Скрип очень распространен в повседневной жизни, и наблюдается при закрывании дверей, при письме мелом на доске, при игре на скрипке, при ходьбе в новой обуви и других явлениях. Здесь в Израиле, причины обуславливающие скрип, вызывают сильные землетрясения, повторяющиеся один раз в несколько десятилетий. Они происходят недалеко от Мертвого моря, чуть выше самого глубокого из известных разломов в земной коре. Физический механизм скрипа кроется в различии между коэффициентом трения покоя и коэффициентом трения скольжения. В данной задаче мы изучим этот механизм применительно к открывающейся двери.
Часть А. Простейшая модель Рассмотрите следующую систему (см. рис. 1): К телу массой $m$ присоединена длинная идеальная пружина с коэффициентом жесткости $k$, другой конец которой тянут с постоянной скоростью $u$. Коэффициент трения покоя и коэффициент трения скольжения о поверхность равны $\mu_s$ и $\mu_k$, причем $\mu_k < \mu_s$.  Эта простейшая модель допускает два различных режима движения: 1. Движение всегда сопровождается проскальзыванием. Назовем этот режим чистым скольжением. 2.Движение, при котором происходит поочередная смена проскальзывания и покоя относительно поверхности. Это явление назовем прерывистым скольжением. Такое прерывистое скольжение является источником скрипящего звука, с которым мы часто сталкиваемся в повседневной жизни. Рассмотрите случай, когда в начальный момент времени, $t = 0$, тело тянут по полу со скоростью $v_0$, и сила упругости пружины уравновешивается силой трения скольжения. Считайте, что $0 < v_0 < u$. При этом удлинение пружины будет периодически изменяться как функция времени $t$.
Найдите период $T_0$ и амплитуду $A$ этих колебаний.
Изобразите качественно график зависимости удлинения пружины от времени $x(t)$ в интервале $0 < t < 3T_0$.
Рассмотрите другой случай, когда в начальный момент времени $t = 0$ тело находится в покое, а начальное удлинение пружины $x$, точно такое же, как в пунктах А1-А2. Изобразите качественный график зависимости скорости тела от времени $v(t)$ относительно поверхности в интервале $0 < t < 3T$, где $T$ - новый период колебаний $x(t)$. Движение направо соответствует положительному знаку скорости $v$. Укажите на вашем графике приблизительное положение горизонтальной линии $v = u$.
Для начальных условий пункта A3, найдите среднее по времени значение удлинения пружины $\overline{x}$ за один период колебаний.
Для условий пункта A3, найдите период $T$ колебаний $x(t)$. Режим движения с прерывистым скольжением прекращается при достаточно больших значениях скорости $u$. Давайте рассмотрим один из возможных механизмов для объяснения этого явления.
Часть B. Дверь со скрипом Дверная петля представляет собой полый, открытый металлический цилиндр радиуса $r$, высотой $h$ и толщиной стенок $\Delta r$. Нижнее основание цилиндра находится на металлической опоре, прикрепленной к стене (область контакта – это кольцо радиуса $r$ и толщиной $\Delta r \ll r$); см. рис. 2. Коэффициенты трения скольжения и трения покоя между цилиндром и его опорой равны соответственно $\mu_k$ и $\mu_s$, причем $\mu_k < \mu_s$. Верхнее основание цилиндра жестко прикреплено к двери, которая считается абсолютно твердым телом. Обычно дверь висит на двух или трех петлях, но ее вес падает только на одну петлю — ту, которая и будет скрипеть. Цилиндр этой петли давит на свою металлическую опору с силой, равной весу всей двери, масса которой $M$.   Цилиндр самой петли не является абсолютно твердым телом, он подвергается деформации сдвига без изменения своей формы, так что вертикальные линейные сегменты становятся наклонными с некоторым маленьким углом $\alpha$ (см. рисунок 3). Сила упругости, действующая на элемент малой площади $dS$ и обусловленная деформацией сдвига, определяется как: \begin{equation*} dF = G \alpha dS, \end{equation*}где $G$ - модуль сдвига (константа, характеризующая упругие свойства материала). Для расчетов используйте следующие значения $r = 5 \,мм$, $h = 3 \,см$, $\Delta r = 1 \, мм$, $\mu_s = 0.75$, $\mu_k = 0.55$, $G = 8 \cdot 10^{10} \,Па$, $M = 30 \,кг$, $g = 9.8\, м/с^2$. Используйте приближение $\Delta r \ll r$.
Будем считать, что за каждый период колебаний $T$ небольшое количество полной энергии колебаний рассеивается и переходит в тепло. Пусть $\eta = | \Delta A / A|$ есть относительная потеря амплитуды за один период при движении в режиме прерывистого скольжения. Полагая $\eta \ll 1$, найдите критическую скорость $u_c$, по достижении которой движение с \textbf{прерывистым скольжением} становится невозможным. Затухание, рассмотренное в пункте A6, не надо учитывать во второй части этой задачи.
Дверь начинают очень медленно поворачивать из состояния покоя. Для маленьких углов поворота двери, получите выражение для коэффициента кручения $\kappa = \tau / \theta$, где $\tau$ –- вращающий момент, необходимый для поворота двери на угол $\theta$.
При вращении двери с малой угловой скоростью происходит переход к режиму прерывистого трения, сопровождающийся испусканием звукового импульса — скрипа. Найдите угловую скорость $\Omega$ двери, при которой частота звука достигает слышимого диапазона с $f = 20$ Гц. Считайте, что частота звуковых колебаний $f_0$, возбуждаемых в стержне при самом скольжении велика, так что $f_0 \gg f$. Получите аналитический и численный результаты.
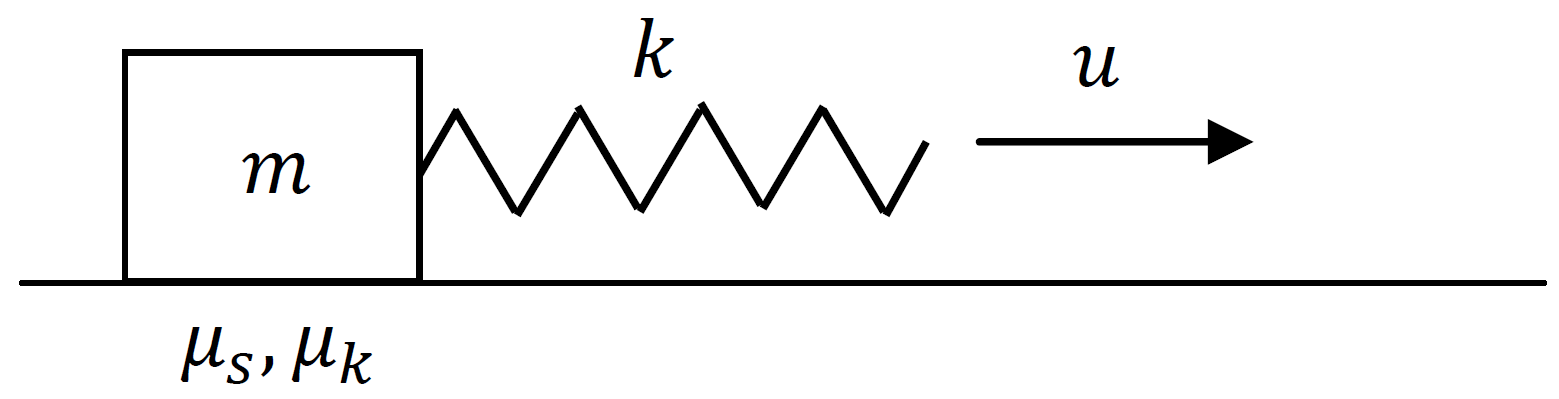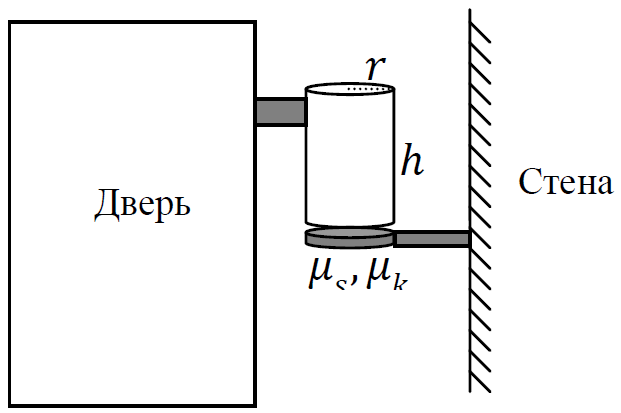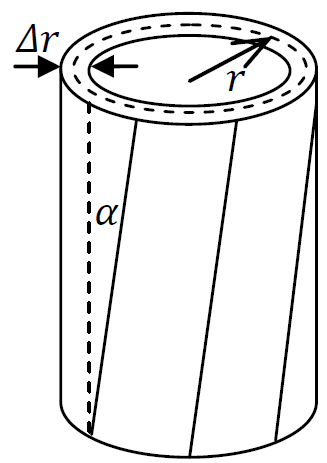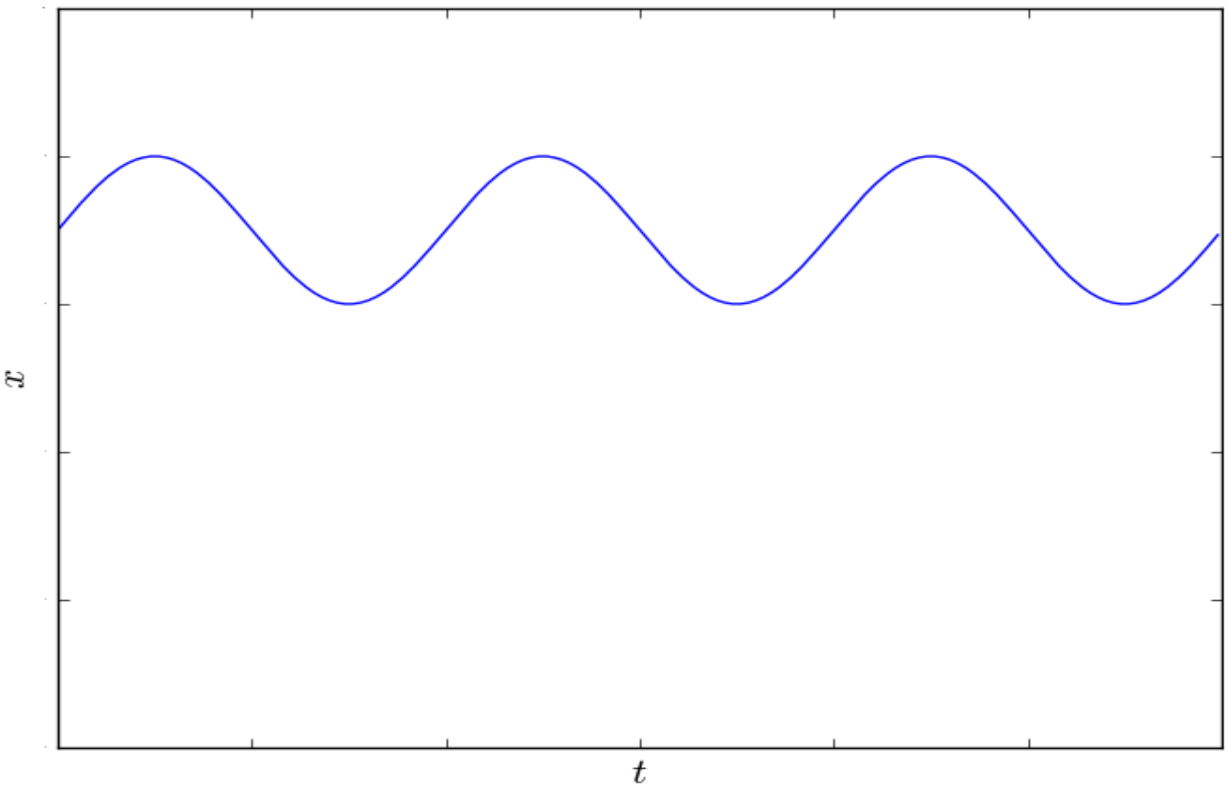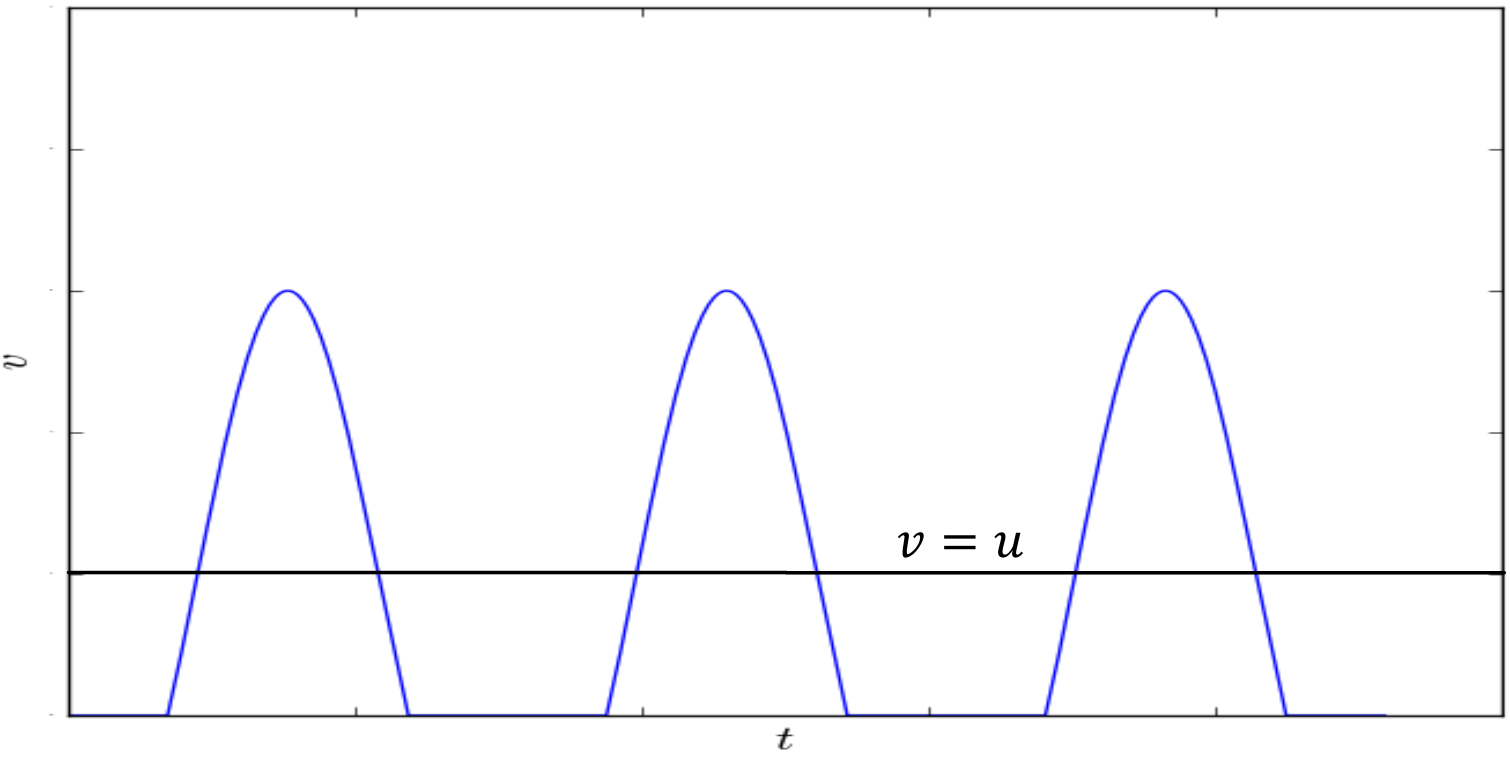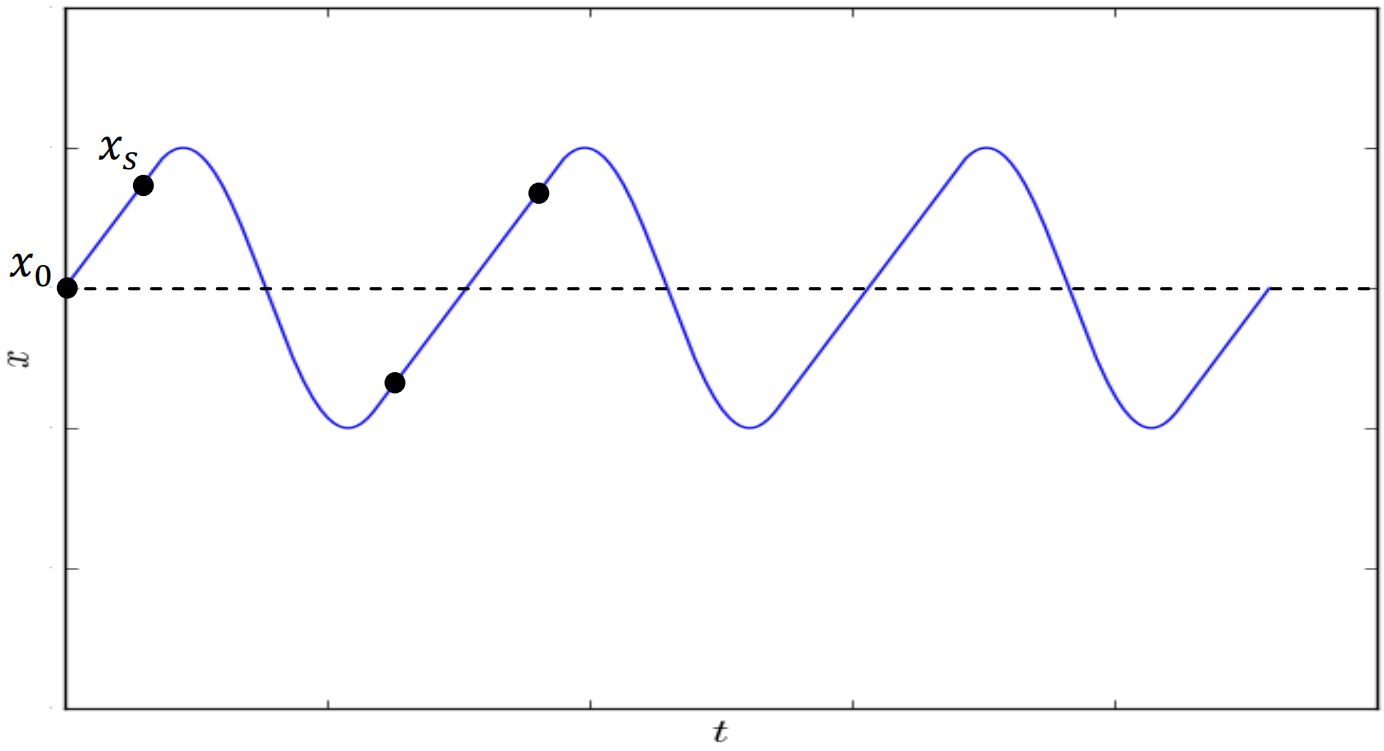
Найдите период $T_0$ и амплитуду $A$ этих колебаний.
Решение: Колебания происходят под действием постоянной силы трения скольжения. Таким образом, это простые гармонические колебания со сдвинутым положением равновесия. Угловая частота колебаний равна:\[\omega_0=\sqrt{k/m}.\]Таким образом, период колебаний: Начальная скорость тела относительно положения равновесия:\[\left(\frac{\mathrm dx}{\mathrm dt}\right)_0=u-v_0.\]Тогда амплитуда колебаний:
Ответ: \[T_0=\frac{2\pi}{\omega_0}=2\pi\sqrt\frac mk\]  Начальная скорость тела относительно положения равновесия:\[\left(\frac{\mathrm dx}{\mathrm dt}\right)_0=u-v_0.\]Тогда амплитуда колебаний:
Ответ: \[A=\frac1{\omega_0}\left(\frac{\mathrm dx}{\mathrm dt}\right)_0=(u-v_0)\sqrt\frac mk\]

Изобразите качественно график зависимости удлинения пружины от времени $x(t)$ в интервале $0 < t < 3T_0$.
Решение: График — синусоида, как показано на рисунке ниже: Начальное положение задаётся выражением:\[x_0=\frac{\mu_kmg}{k},\]оно же является положением равновесия. От участника не требуется явно находить это значение, однако требуется понимание, что оно положительно.
Ответ: Начальное положение задаётся выражением:\[x_0=\frac{\mu_kmg}{k},\]оно же является положением равновесия. От участника не требуется явно находить это значение, однако требуется понимание, что оно положительно.

Рассмотрите другой случай, когда в начальный момент времени $t = 0$ тело находится в покое, а начальное удлинение пружины $x$, точно такое же, как в пунктах А1-А2. Изобразите качественный график зависимости скорости тела от времени $v(t)$ относительно поверхности в интервале $0 < t < 3T$, где $T$ - новый период колебаний $x(t)$. Движение направо соответствует положительному знаку скорости $v$. Укажите на вашем графике приблизительное положение горизонтальной линии $v = u$.
Решение: График будет состоять из областей скольжения и застоя. Области скольжения синусоидальные и переходят в горизонтальные области застоя с разрывом первой производной в точках пересечения. Максимумы скорости будут выше прямой $v=u$, поскольку $u$ – средняя скорость. Более того, максимумы будут выше $v=2u$, однако этого от участников не требуется.

Для начальных условий пункта A3, найдите среднее по времени значение удлинения пружины $\overline{x}$ за один период колебаний.
Решение: В системе отсчёта дальнего конца пружины положение тела будет равно удлинению пружины $x$ с противоположным знаком. Движение представляет собой колебания в окрестности положения равновесия $x_0$. В областях скольжения движение будет происходить по синусоиде, а в областях застоя — с постоянной скоростью $-u$. Режимы движения меняются в точке, в которой сила упругости уравновешивает силу трения покоя, т.е.:\[x_s=\frac{\mu_smg}{k},\]а также в точке, симметричной $x_s$ относительно $x_0$.  Таким образом, среднее удлинение пружины равно удлинению в положении равновесия:
Ответ: \[\bar x=x_0=\frac{\mu_kmg}{k}\]

Для условий пункта A3, найдите период $T$ колебаний $x(t)$.
Решение: В той же системе отсчёта найдём перемещение тела за время, проведённое в режиме застоя:\[2(x_s-x_0)=2(\mu_s-\mu_k)mg/k.\]Поскольку скорость тела в этом режиме равна $u$, тело проводит в режиме застоя:\[t_{stick}=\frac{2(\mu_s-\mu_k)mg}{ku}.\]Движение в режиме скольжения происходит по синусоиде со смещением $x_0$ и угловой частотой $\omega_0$. Фаза синусоиды $\varphi$ в момент перехода в режим скольжения задаётся отношением положения и скорости тела относительно $x_0$:\[\operatorname{tg}\varphi=\frac{\omega_0(x_s-x_0)}{u}=\frac{(\mu_s-\mu_k)g}{u}\sqrt\frac mk.\]Таким образом, тело проводит в режиме скольжения:\[t_{slip}=T_0\left(1-\frac\varphi\pi\right)=2\sqrt\frac mk\left(\pi-\operatorname{arctg}\left(\frac{(\mu_s-\mu_k)g}{u}\sqrt\frac mk\right)\right).\]Итого период колебаний:
Ответ: \[T=t_{stick}+t_{slip}=2\sqrt\frac mk\left(\frac{(\mu_s-\mu_k)g}{u}\sqrt\frac mk\pi-\operatorname{arctg}\left(\frac{(\mu_s-\mu_k)g}{u}\sqrt\frac mk\right)\right)\]

Будем считать, что за каждый период колебаний $T$ небольшое количество полной энергии колебаний рассеивается и переходит в тепло. Пусть $\eta = | \Delta A / A|$ есть относительная потеря амплитуды за один период при движении в режиме прерывистого скольжения. Полагая $\eta \ll 1$, найдите критическую скорость $u_c$, по достижении которой движение с \textbf{прерывистым скольжением} становится невозможным.
Решение: Продолжаем работать в той же системе отсчёта. Пока тело движется в режиме скольжения, амплитуда его движения немного уменьшится из-за потерь. В начале движения скорость равна $-u$, а фаза синусоиды равна $\varphi$, найденной в предыдущем пункте. Таким образом, амплитуда скорости в начале равна $u/\cos\varphi$. Чтобы движение перешло в режим застоя, скорость должна вернуться к значению $-u$, однако фаза синусоиды при этом будет больше $2\pi-\varphi$ из-за потерь. Иными словами, потери увеличивают продолжительность движения в режиме скольжения. Граничный случай — достижение телом скорости $-u$ строго в положении равновесия (фаза $2\pi$). Действительно, если в положении равновесия скорость будет меньше $-u$, тело продолжит движение по затухающей синусоиде, больше никогда не переходя в режим застоя.Поскольку режим застоя устраняется даже небольшими потерями $\eta\ll1$, то относительная продолжительность движения в режиме застоя также должна быть малой. Это соответствует большой скорости $u$. При этом движение с проскальзыванием длится почти весь период колебаний, и амплитуда этих колебаний за это время уменьшится на относительную величину $\eta$ с хорошей точностью. Граничному случаю соответствует ситуация, при котором $u/\cos\varphi$ уменьшается до $u$, таким образом:\[\eta=\left|\frac{\Delta A}A\right|=\left|\frac{u/\cos\varphi-u}{u/\cos\varphi}\right|=1-\cos\varphi\approx\varphi^2/2.\]Упрощая выражение для $\varphi$ в приближении малых углов, получим:\[\eta=\frac{m(\mu_s-\mu_k)^2g^2}{2ku_c^2}\implies\] Иначе можно вывести $u_c$, явно записав начальную амплитуду $A$ гармонических колебаний:\[u_c=\omega_0A(1-\eta),\quad A^2=(x_s-x_0)^2+\frac mk u_c^2.\]Наконец, можно просто расписать потери энергии $|\Delta E/E|=2\eta$ как:\[2\eta\cdot \frac12mu_c^2=\frac12 k(x_s-x_0)^2.\]
Ответ: \[u_c=(\mu_s-\mu_k)g\sqrt{\frac{m}{2k\eta}}\]  Иначе можно вывести $u_c$, явно записав начальную амплитуду $A$ гармонических колебаний:\[u_c=\omega_0A(1-\eta),\quad A^2=(x_s-x_0)^2+\frac mk u_c^2.\]Наконец, можно просто расписать потери энергии $|\Delta E/E|=2\eta$ как:\[2\eta\cdot \frac12mu_c^2=\frac12 k(x_s-x_0)^2.\]

Дверь начинают очень медленно поворачивать из состояния покоя. Для маленьких углов поворота двери, получите выражение для коэффициента кручения $\kappa = \tau / \theta$, где $\tau$ –- вращающий момент, необходимый для поворота двери на угол $\theta$.
Решение: При малых углах поворота двери основание цилиндра остаётся неподвижным. Когда цилиндр деформируется на угол $\alpha$, его верхнее основание проворачивается на величину $h\alpha$. Это соответствует углу поворота двери $\theta=h\alpha/r$. Упругая сила сдвиговой деформации, действующая на участок нижнего основания цилиндра площадью $\mathrm dA$, равна:\[\mathrm dF=G\alpha\,\mathrm dA=\frac{Gr}{h}\theta\,\mathrm dA.\]Это создаёт момент силы:\[\mathrm d\tau=r\,\mathrm dF=\frac{Gr^2}{h}\theta\,\mathrm dA.\]Полный момент силы:\[\tau=\frac{Gr^2}{h}\theta\cdot2\pi r\Delta r=\frac{2\pi Gr^3\Delta r}{h}\theta.\]Таким образом, коэффициент кручения будет равен: Численное значение не требуется от участников. Засчитывается любое выражение, дающее правильный ответ в пределе $\Delta r\ll r$.
Ответ: \[\kappa=\frac{2\pi Gr^3\Delta r}{h}\approx2000~Н\cdot м\]  Численное значение не требуется от участников. Засчитывается любое выражение, дающее правильный ответ в пределе $\Delta r\ll r$.

При вращении двери с малой угловой скоростью происходит переход к режиму прерывистого трения, сопровождающийся испусканием звукового импульса — скрипа. Найдите угловую скорость $\Omega$ двери, при которой частота звука достигает слышимого диапазона с $f = 20$ Гц. Считайте, что частота звуковых колебаний $f_0$, возбуждаемых в стержне при самом скольжении велика, так что $f_0 \gg f$. Получите аналитический и численный результаты.
Решение: Пренебрегая продолжительностью движения в режиме застоя, получим по аналогии с выводом в части A:\[t_{stick}=\frac{2(\mu_s-\mu_k)Mgr}{\kappa\Omega}\implies\] Засчитывается любое выражение, дающее правильный ответ в пределе $\Delta r\ll r$. Численные ответы могут отличаться, поскольку $\Delta r/r=0.2$ нельзя считать очень малой величиной, поэтому численные ответы необходимо проверять, подставляя значения из условия в ответ, приведённый участником.
Ответ: \[\Omega=\frac{2(\mu_s-\mu_k)Mgr}{\kappa t_{stick}}=\frac{2(\mu_s-\mu_k)Mgrf}{\kappa}=\frac{(\mu_s-\mu_k)Mghf}{\pi Gr^2\Delta r}=5.6\cdot10^{-3}~с^{-1}.\]  Засчитывается любое выражение, дающее правильный ответ в пределе $\Delta r\ll r$. Численные ответы могут отличаться, поскольку $\Delta r/r=0.2$ нельзя считать очень малой величиной, поэтому численные ответы необходимо проверять, подставляя значения из условия в ответ, приведённый участником.
Темы:
T, Азиатские